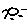
Label: sun